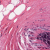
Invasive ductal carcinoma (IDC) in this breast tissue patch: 0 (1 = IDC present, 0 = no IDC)